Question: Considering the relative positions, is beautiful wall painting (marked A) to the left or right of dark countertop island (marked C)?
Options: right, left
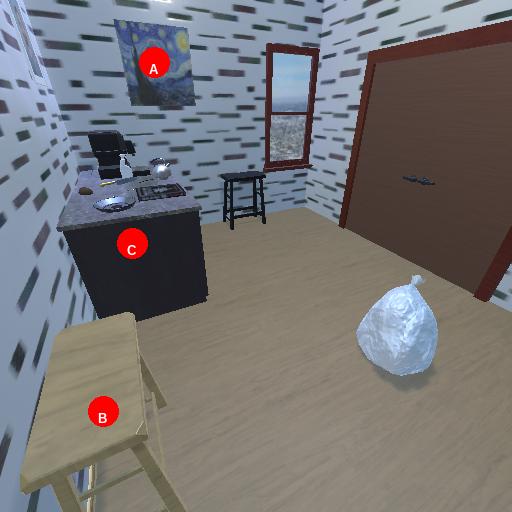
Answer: right